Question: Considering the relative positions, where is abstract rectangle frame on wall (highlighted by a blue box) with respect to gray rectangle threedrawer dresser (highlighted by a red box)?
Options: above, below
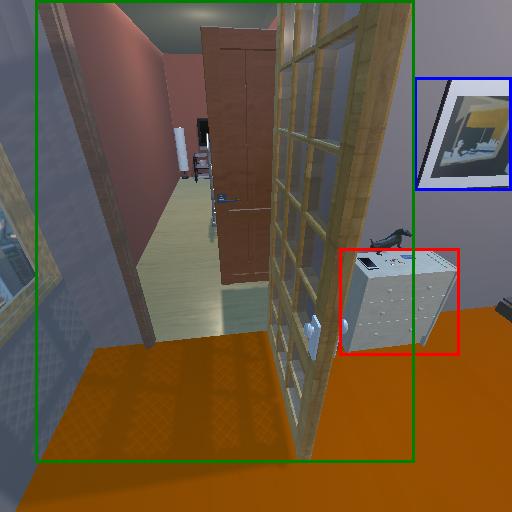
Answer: above